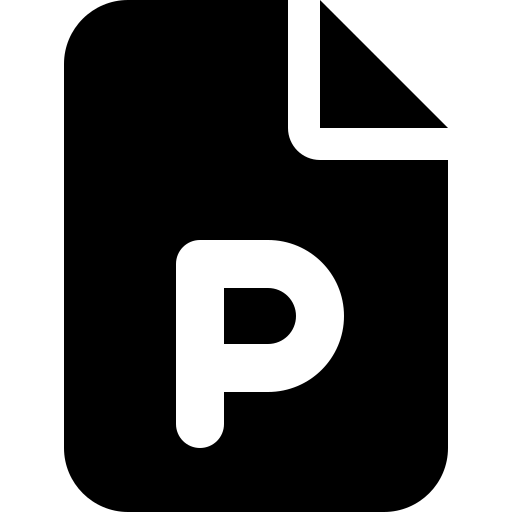
Tags: icon, FontAwesome, fa-icon, solid, file, powerpoint